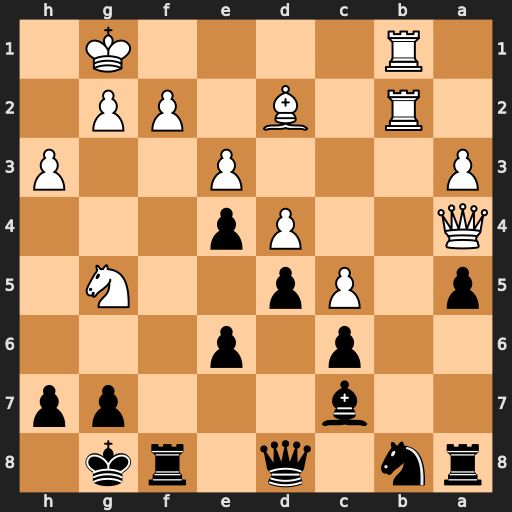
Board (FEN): rn1q1rk1/2b3pp/2p1p3/p1Pp2N1/Q2Pp3/P3P2P/1R1B1PP1/1R4K1
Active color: b
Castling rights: -
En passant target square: -
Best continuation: Qxg5